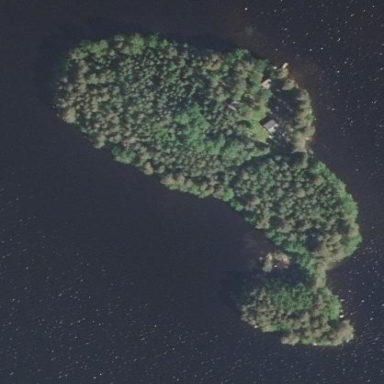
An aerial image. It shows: Islet covered with woodland.